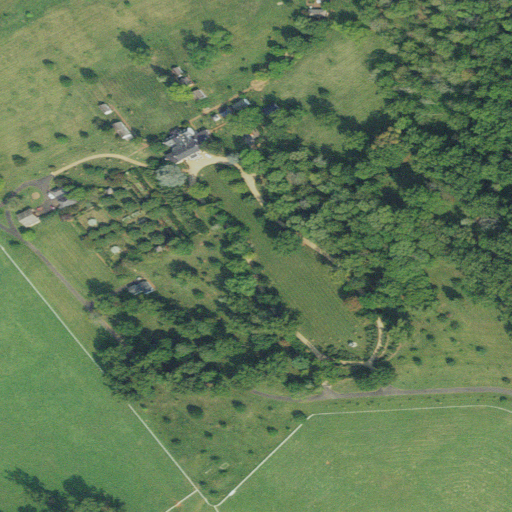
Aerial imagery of mountain in Virginia named Castle Hill containing pasture, mixed forest, deciduous forest, evergreen forest, and open development